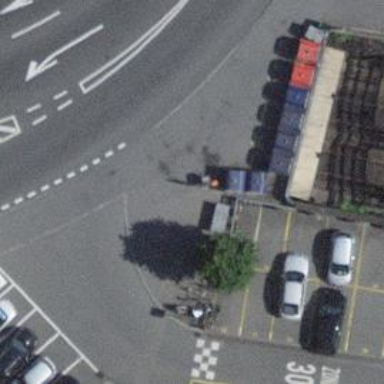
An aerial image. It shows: Recycling container for recycling.